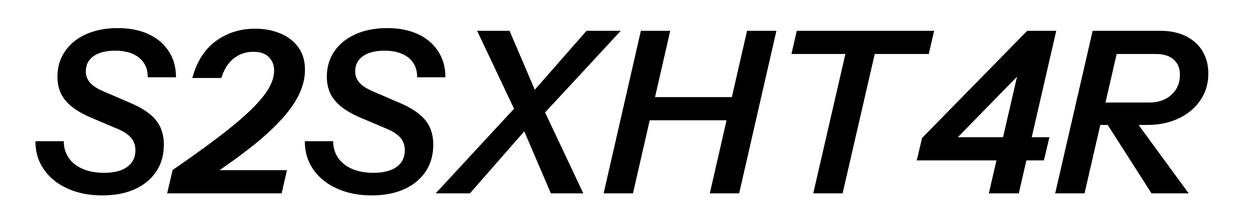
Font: InstrumentSans-Italic_SemiBold_Italic